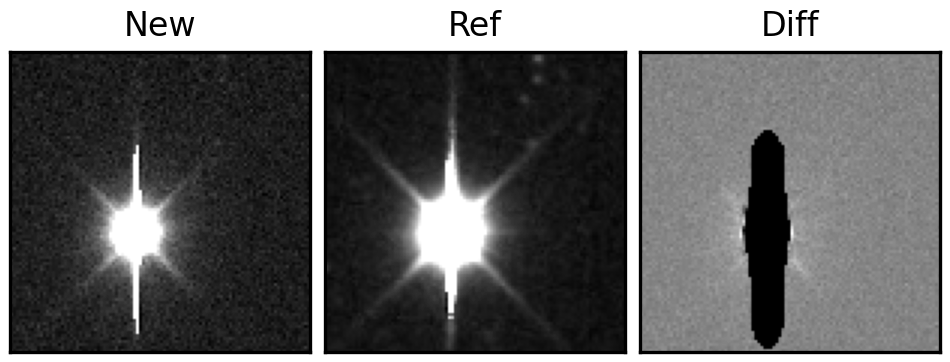
Label: bogus